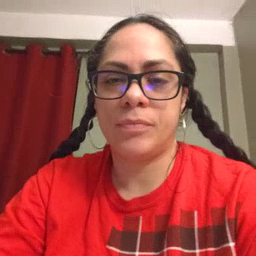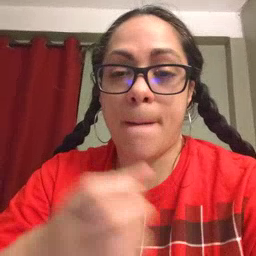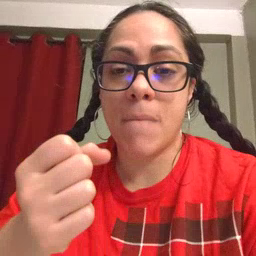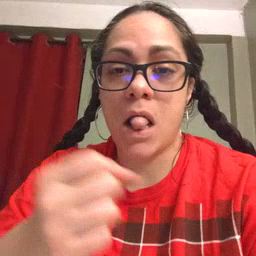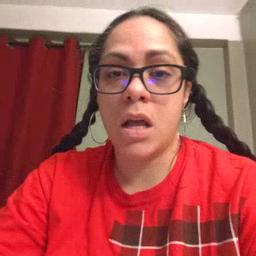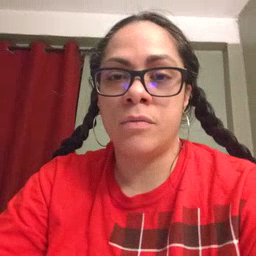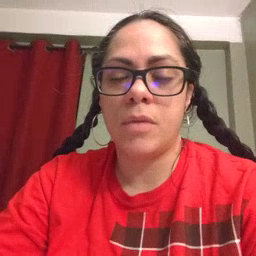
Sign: milk